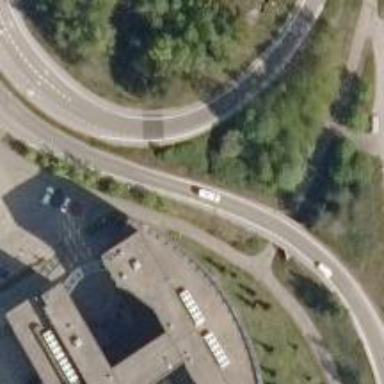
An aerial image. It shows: Asphalt motorway link.